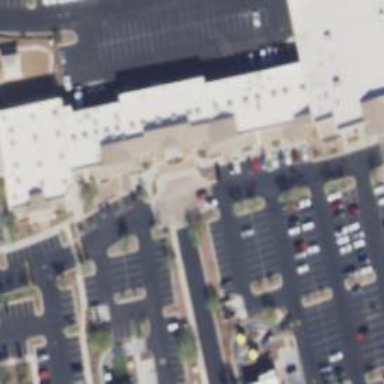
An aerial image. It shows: Commercial building.